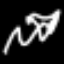
Label: squiggle